Question: When I open 'Disk Management' (right click My Computer->Manage) I see:

'F:\' In other words I will like to know what disks are available with C#.
The reason why I need to know that is because I have a usb mas storage device that is encrypted and I need to pass the parameter '\Device\Harddisk5' to <URL> along with the password in order to mount the encrypted device with code.
## Edit
I know how to look the drives info. I just dont konw how to know that Drive 1 belongs to disk 0 for instance. In other words I am having trouble figuring out the . I am looking to implement:
'''
public string GetDiskNumber(char letter)
{
// implenetation
return Disk5;
}
'''
where I will call that as:
'''
GetDiskNumber('F');
'''
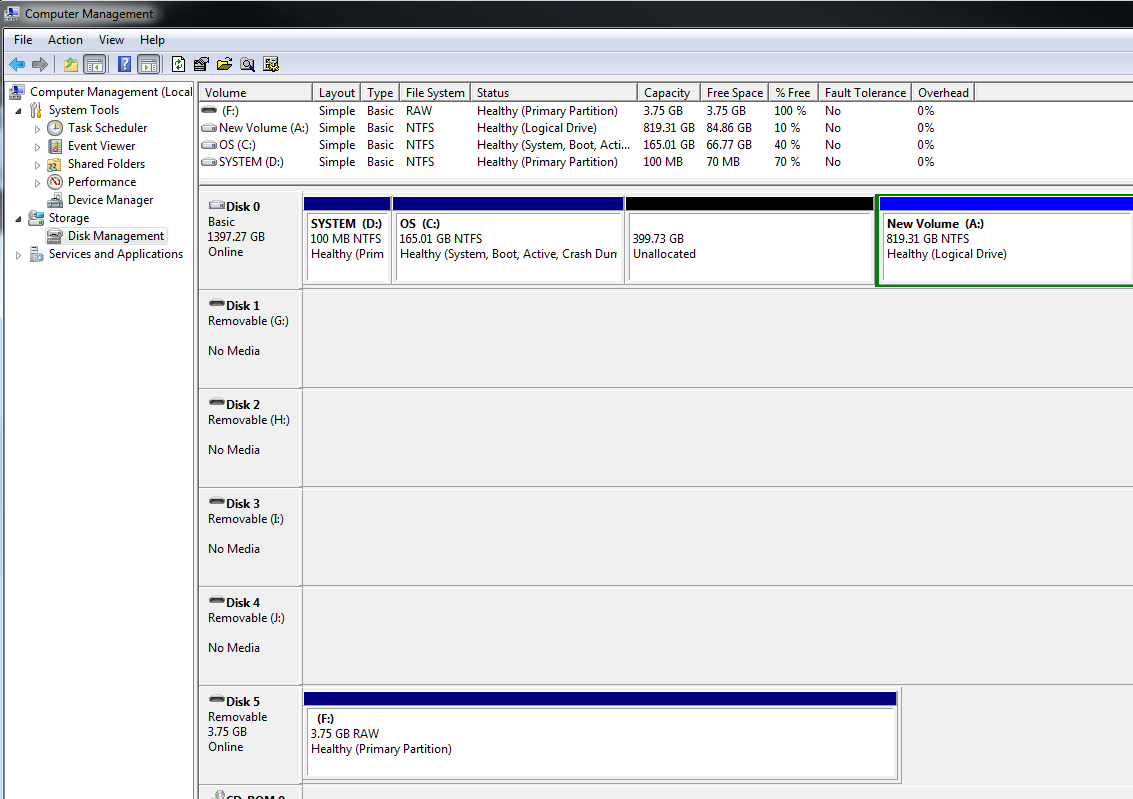
Answer: You can use WMI to retrieve that information
'''
System.Management.ManagementObject("Win32_LogicalDisk.DeviceID=" & DriveLetter & ":")
'''
See more at <URL>.
If you need 'PHYSICALDRIVE0' you should use <URL> glue both.
An exemple of your need in C#
'''
public string GetDiskNumber(string letter)
{
var ret = "0";
var scope = new ManagementScope("\\.\ROOT\cimv2");
var query = new ObjectQuery("Associators of {Win32_LogicalDisk.DeviceID='" + letter + ":'} WHERE ResultRole=Antecedent");
var searcher = new ManagementObjectSearcher(scope, query);
var queryCollection = searcher.Get();
foreach (ManagementObject m in queryCollection)
{
ret = m["Name"].ToString().Replace("Disk #", "")[0].ToString();
}
return ret;
}
'''